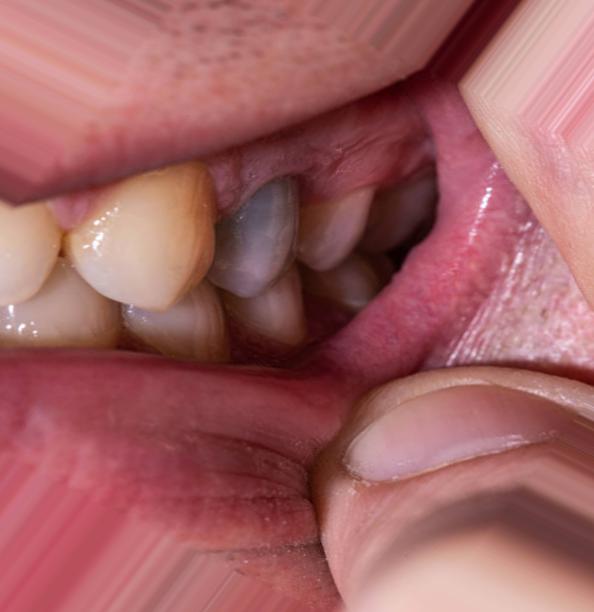
Condition: Caries